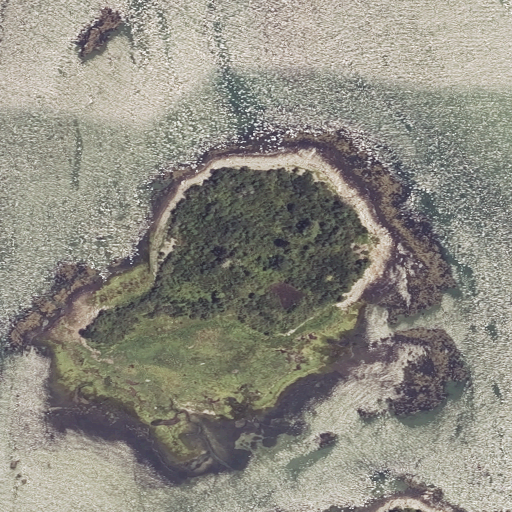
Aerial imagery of island in Maine named Redin Island containing open water, herbaceous wetlands, grassland, deciduous forest, and barren land